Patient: sex M, age 57
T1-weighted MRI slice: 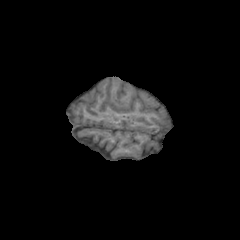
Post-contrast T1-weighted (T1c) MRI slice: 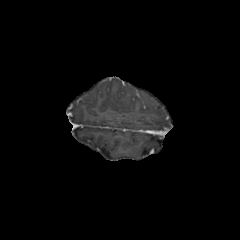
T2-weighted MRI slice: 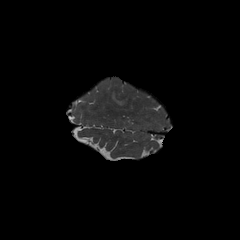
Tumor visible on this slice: yes
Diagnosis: Glioblastoma, IDH-wildtype
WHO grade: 4